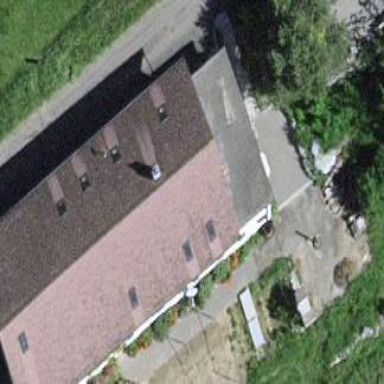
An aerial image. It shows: Farm building.